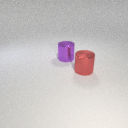
large red metal cylinder to the right of large purple metal cylinder